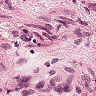
Metastatic tissue present: no